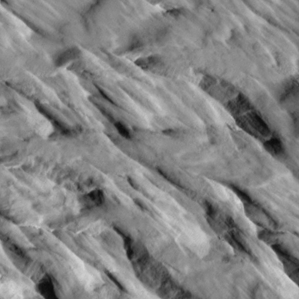
Label: non_frost